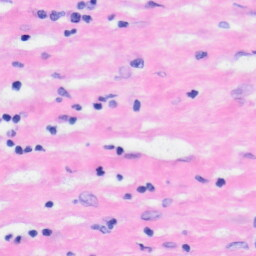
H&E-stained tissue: Liver